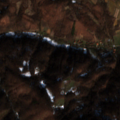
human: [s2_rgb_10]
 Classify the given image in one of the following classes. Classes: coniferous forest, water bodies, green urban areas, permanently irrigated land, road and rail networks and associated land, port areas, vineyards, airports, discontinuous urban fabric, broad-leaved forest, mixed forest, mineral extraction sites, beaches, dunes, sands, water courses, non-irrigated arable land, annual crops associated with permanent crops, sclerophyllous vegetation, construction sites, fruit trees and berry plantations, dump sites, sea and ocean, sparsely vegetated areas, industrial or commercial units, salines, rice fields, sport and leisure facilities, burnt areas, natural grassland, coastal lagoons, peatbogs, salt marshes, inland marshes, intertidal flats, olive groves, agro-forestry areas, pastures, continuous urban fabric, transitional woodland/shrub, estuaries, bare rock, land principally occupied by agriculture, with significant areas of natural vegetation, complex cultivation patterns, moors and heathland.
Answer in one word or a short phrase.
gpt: complex cultivation patterns, land principally occupied by agriculture, with significant areas of natural vegetation, broad-leaved forest